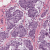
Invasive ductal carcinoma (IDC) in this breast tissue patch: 1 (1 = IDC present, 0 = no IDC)